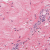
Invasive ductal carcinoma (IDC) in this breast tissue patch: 0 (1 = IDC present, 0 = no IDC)